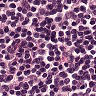
Metastatic tissue present: no